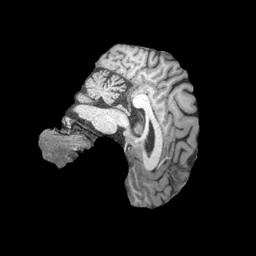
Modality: T1w
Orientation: sagittal
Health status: healthy